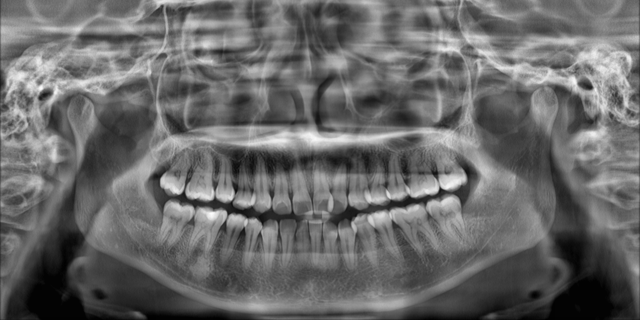
adult